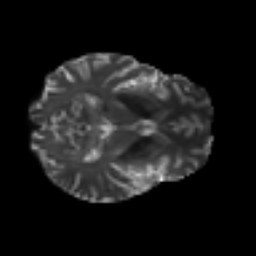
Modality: T2w
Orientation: axial
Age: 44
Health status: ill
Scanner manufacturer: philips
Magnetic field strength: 3 T
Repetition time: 9 s
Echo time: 0.127 s